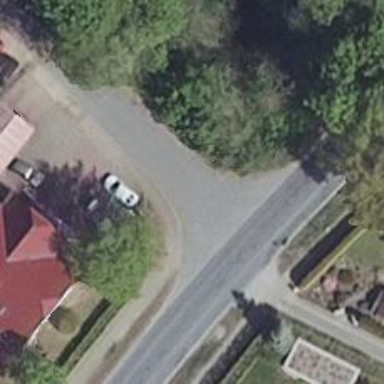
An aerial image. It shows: Road with "give way" sign.